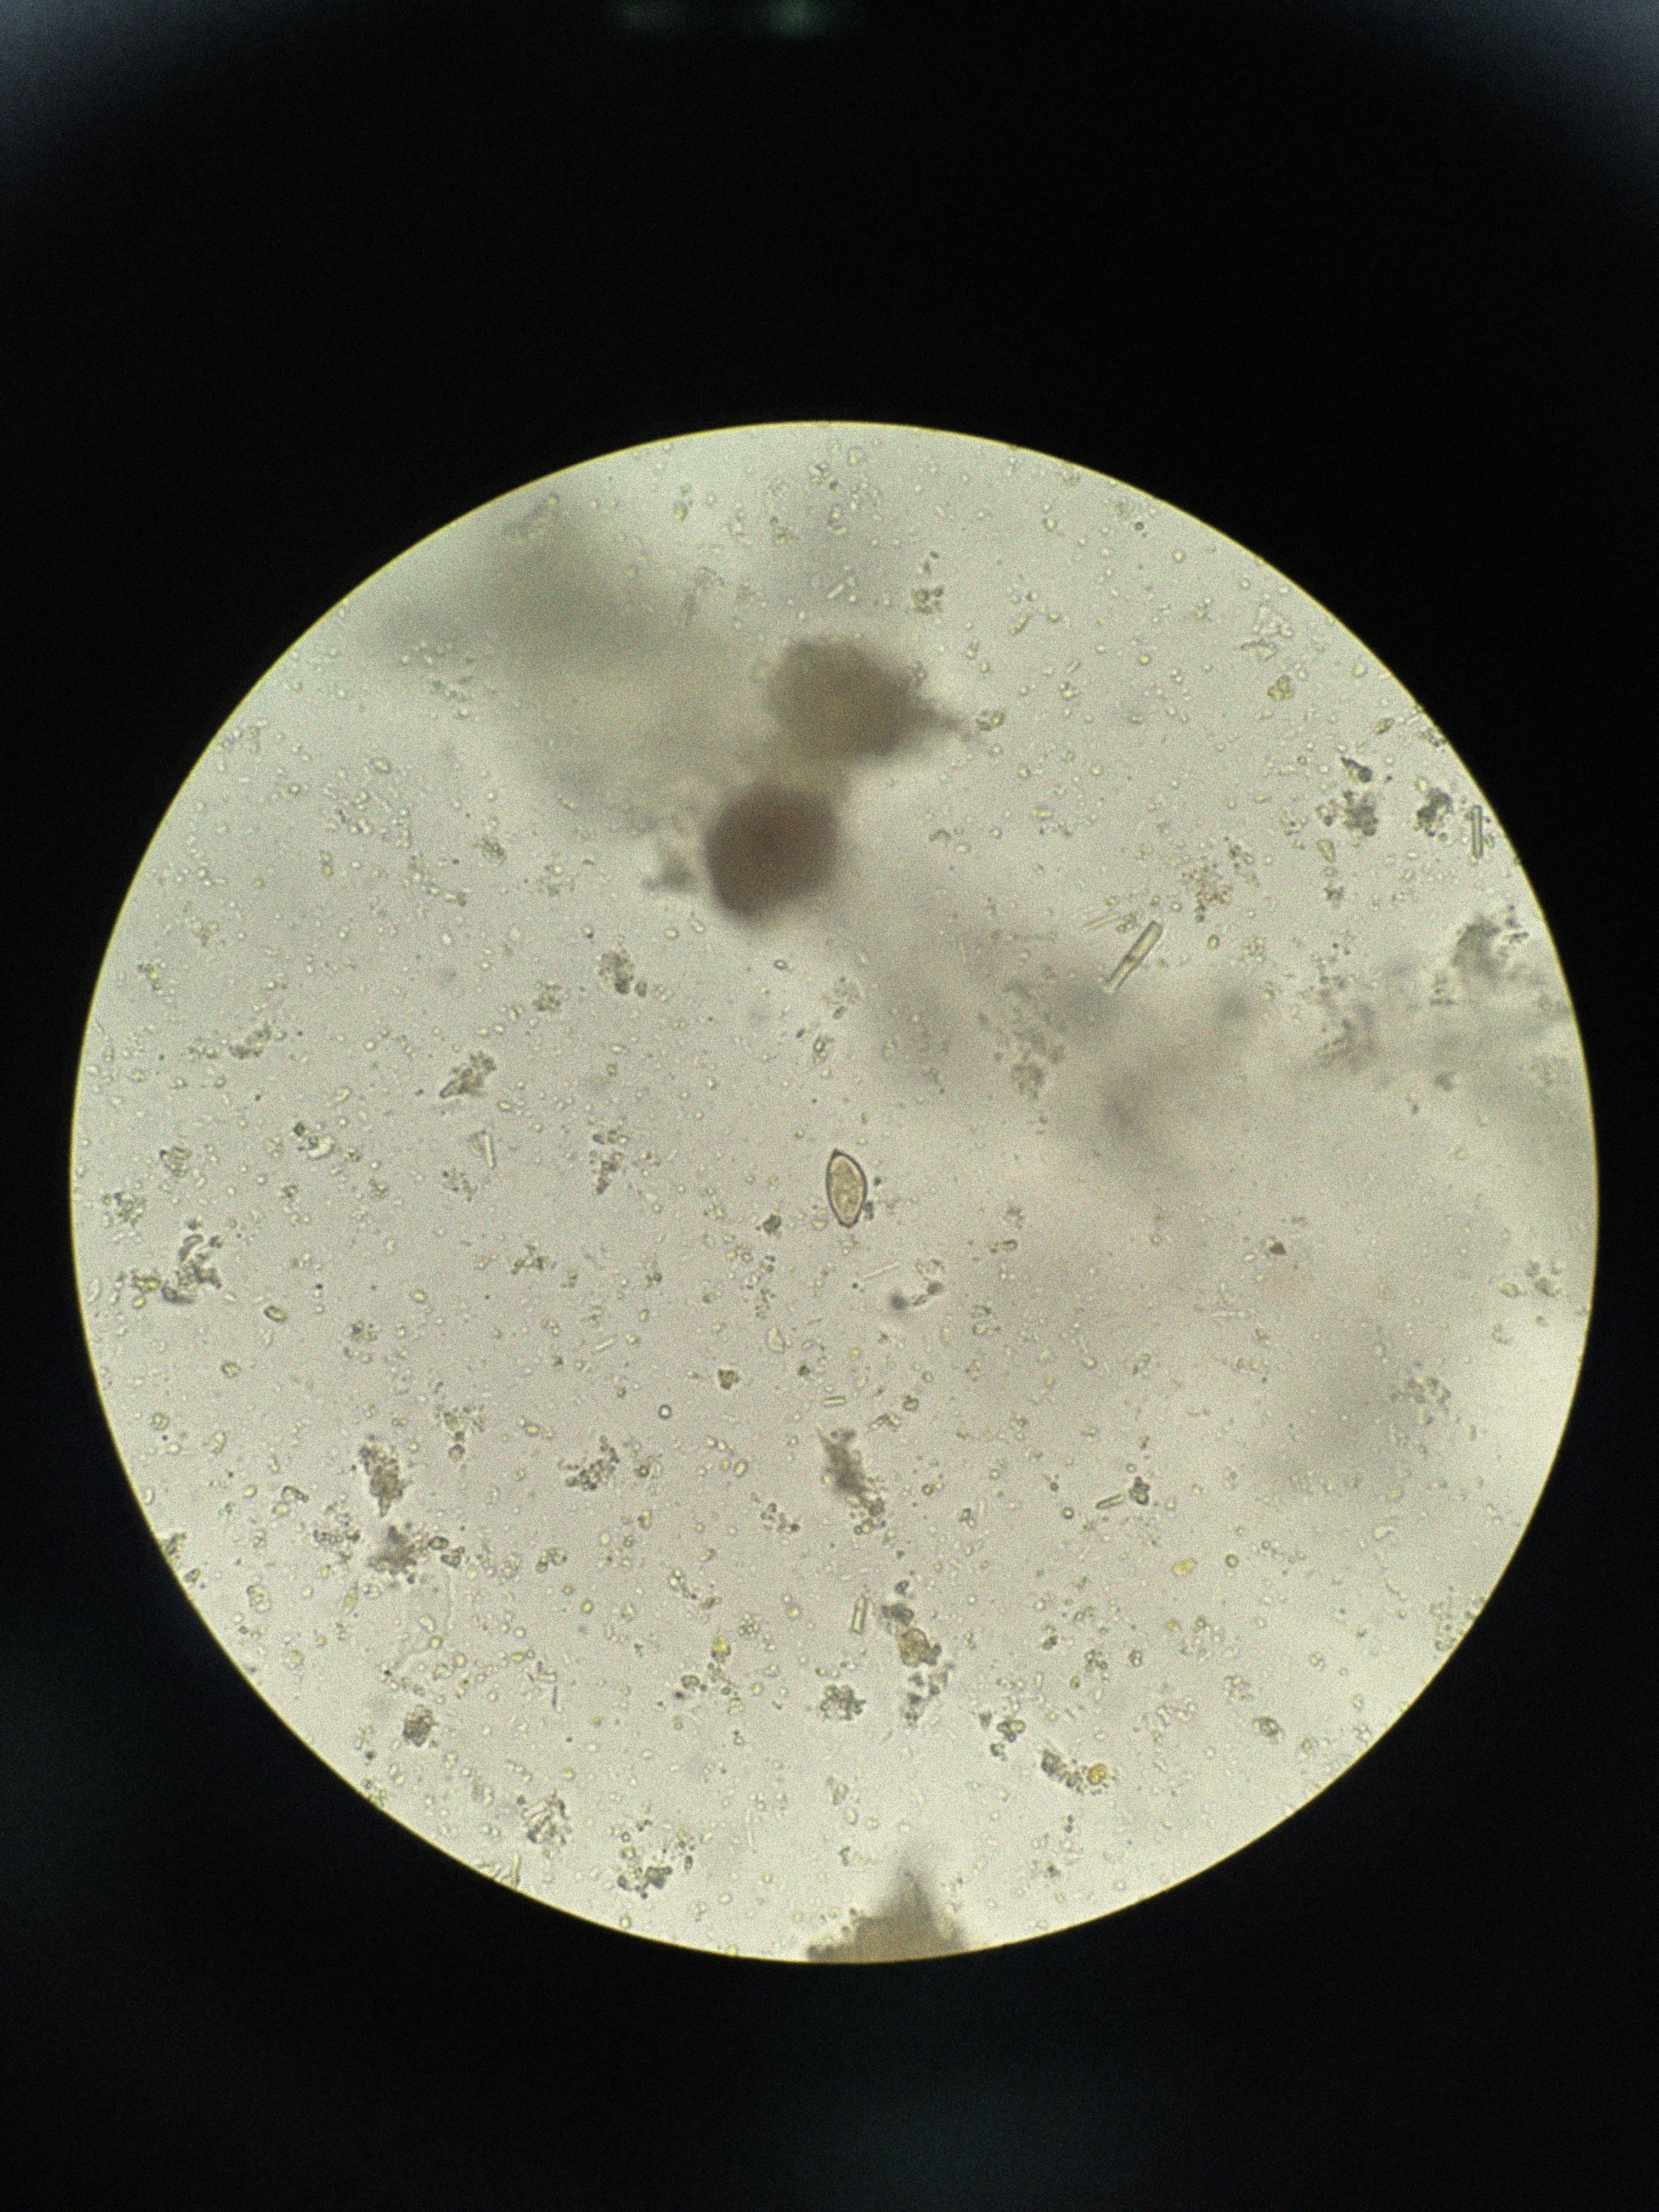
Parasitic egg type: Opisthorchis viverrine